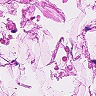
Metastatic tissue present: no